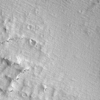
Label: not_dusty